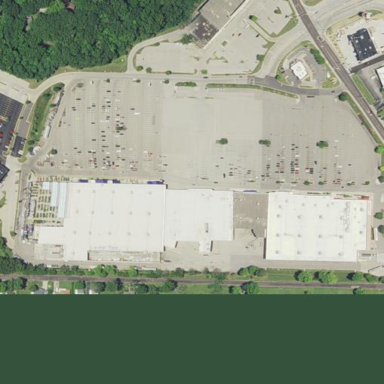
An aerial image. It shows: Retail area.